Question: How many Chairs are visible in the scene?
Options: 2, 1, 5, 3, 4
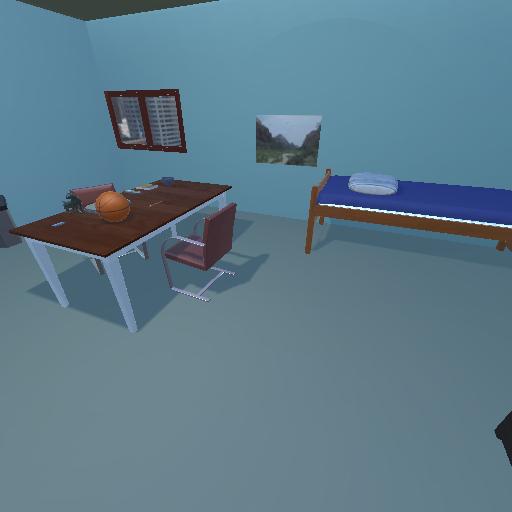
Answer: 2